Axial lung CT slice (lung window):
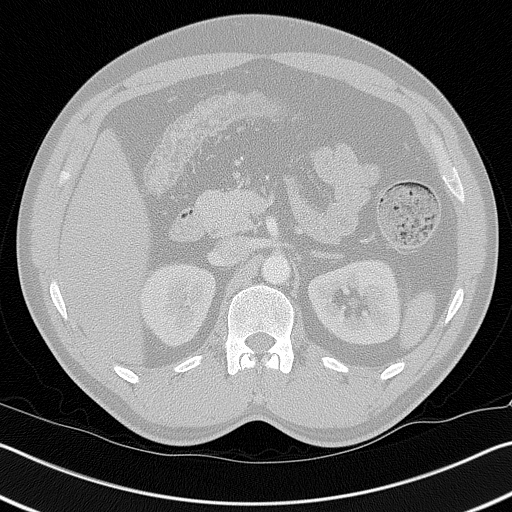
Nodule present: no